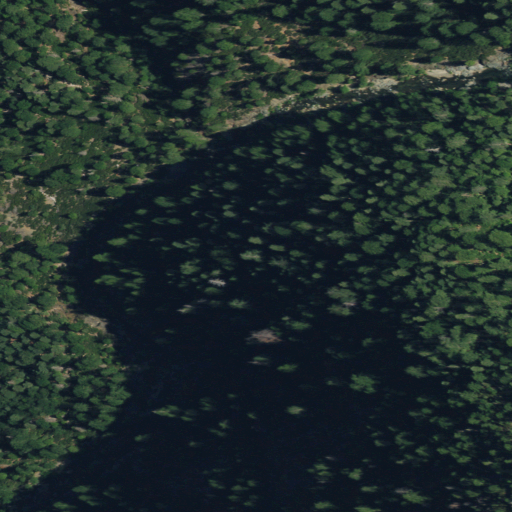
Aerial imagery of bar in California named China Bar containing evergreen forest and mixed forest